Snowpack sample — Snodgrass Mountain, Crested Butte, Colorado (2/4/25, 12:06 PM MST)
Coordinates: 38.923, -106.968
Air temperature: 35 °F
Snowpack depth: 80 cm
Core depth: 50 cm
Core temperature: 30.2 °F
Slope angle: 14°, slope face: 78°
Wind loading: low
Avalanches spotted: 0
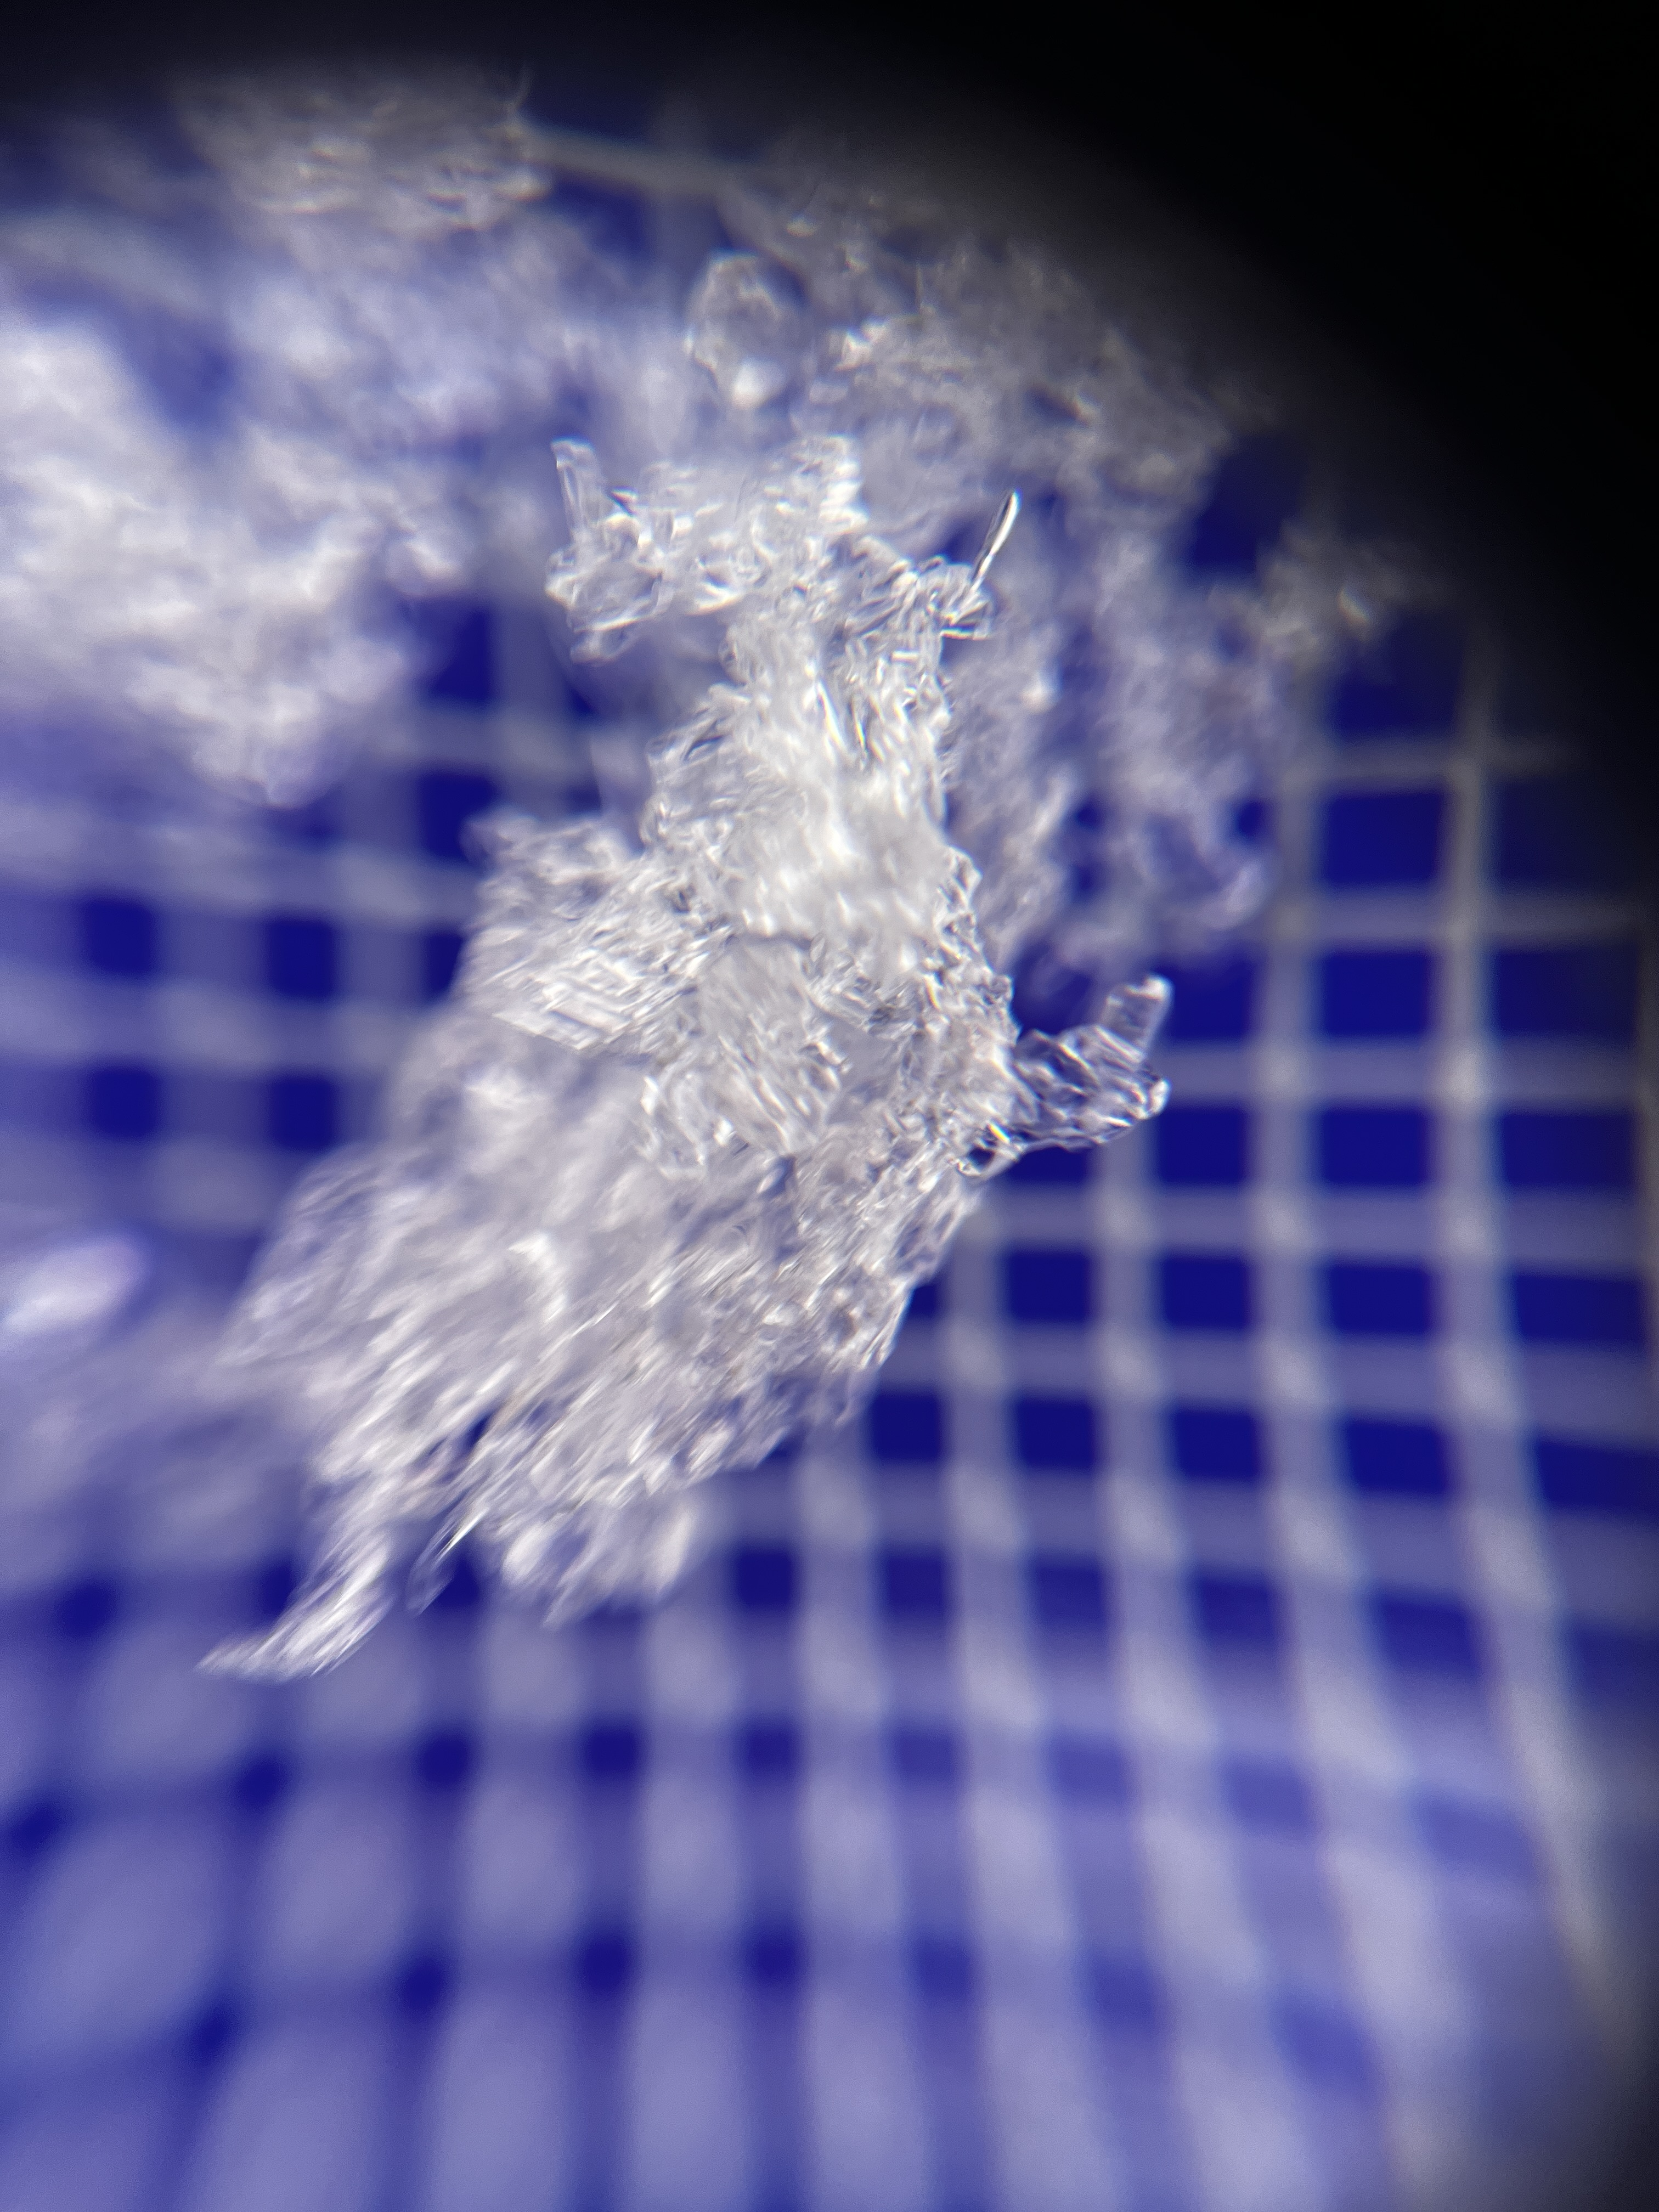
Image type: magnified_profile
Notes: No avalanches nearby, unusually warm weather for the last month reported by residents, Collected 25 yards from treeline